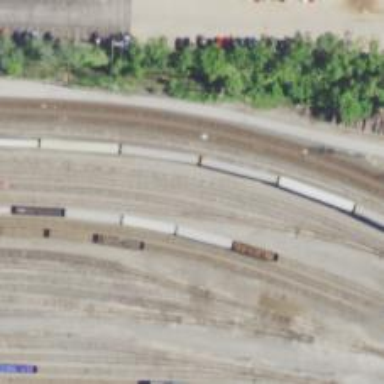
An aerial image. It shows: Railway yard used for servicing trains.